Question: So here's the situation:
'oX' and 'oY' are what I have 'transform-origin' set to, with a Z coordinate of '0'. I want to be able to rotate around the axis drawn, with an arbitrary origin. How? I don't understand how CSS3's 'rotate3D(x,y,z,rotate)' works.

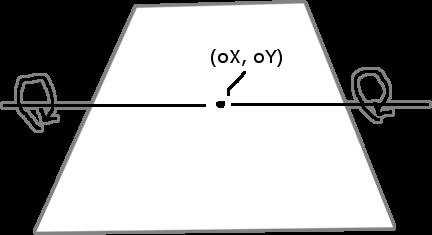
Answer: To solve this, I had to apply the 'perspective()' modifier on the parent container - so that the 'rotate3D()' is in the correct context.